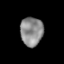
Tissue: lung
Cell type: Others
Senescence score: 0.193
Nuclear area (px): 640
Mean DAPI intensity: 139.816